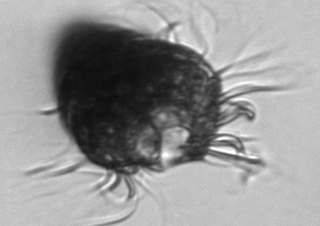
Label: Laboea_strobila